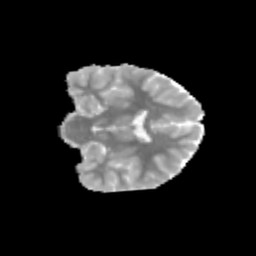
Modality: MD
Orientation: coronal
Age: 11
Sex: male
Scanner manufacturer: siemens
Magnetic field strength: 3 T
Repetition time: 3.8 s
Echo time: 0.07 s